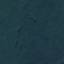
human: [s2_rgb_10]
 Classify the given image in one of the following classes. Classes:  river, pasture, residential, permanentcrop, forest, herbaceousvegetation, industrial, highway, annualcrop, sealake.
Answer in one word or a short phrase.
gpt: Forest